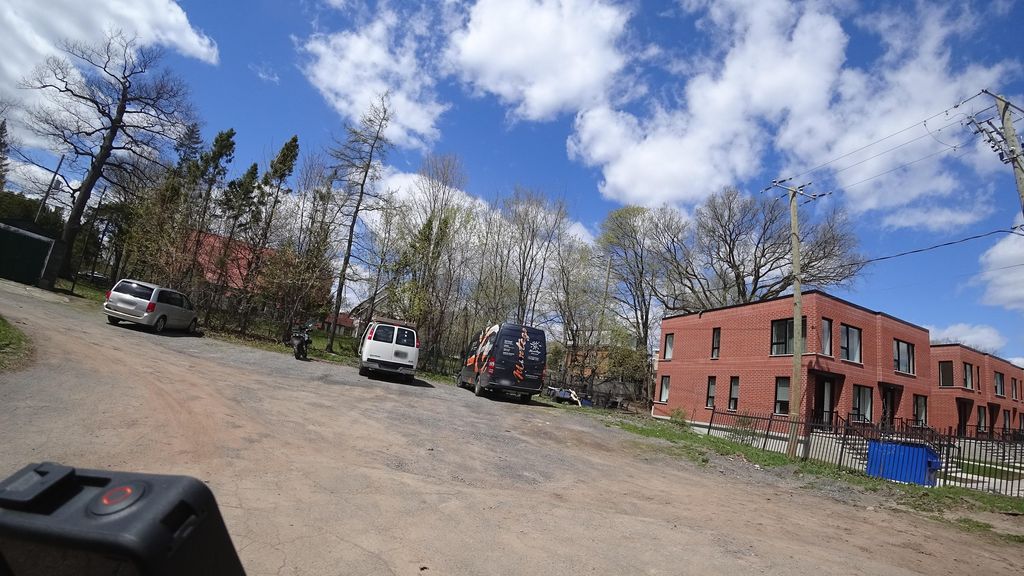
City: quebec_city